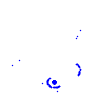
Particle: electron